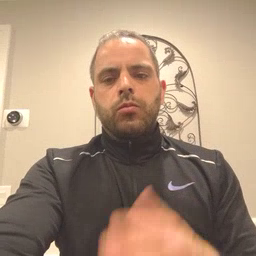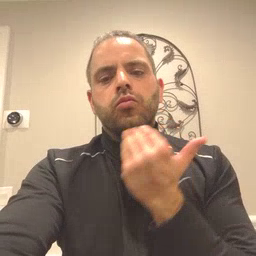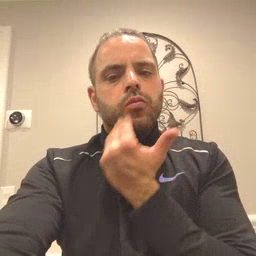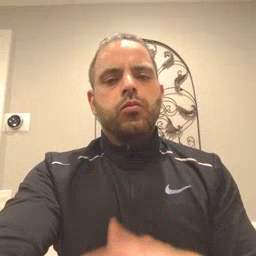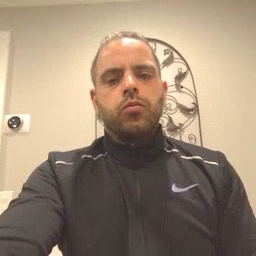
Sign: napkin